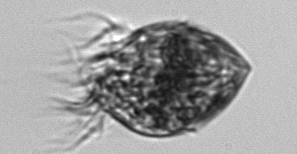
Label: Strombidium_morphotype1